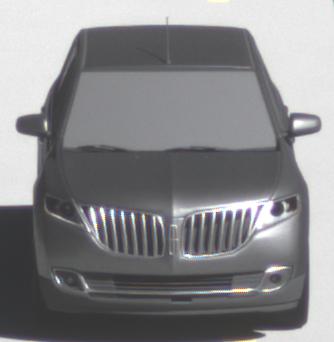
Make: Lincoln
Model: MKX
Detailed model: Gen. 1 CD3
Model produced from: 2010
Model produced until: 2015
Doors: 5
Color: gray
Road condition: dry road
Daytime: morning or afternoon
Contrast: high contrast